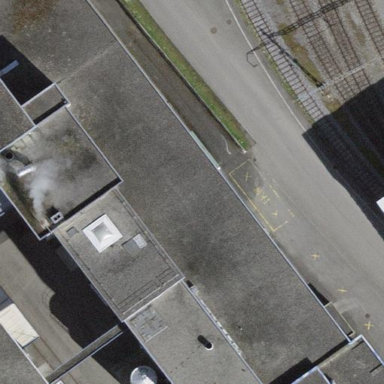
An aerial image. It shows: Industrial building.